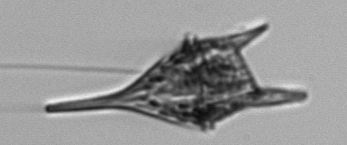
Label: Tripos_lineatus